Field crop: tomato
Growth stage: 1
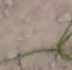
Species: cyperus